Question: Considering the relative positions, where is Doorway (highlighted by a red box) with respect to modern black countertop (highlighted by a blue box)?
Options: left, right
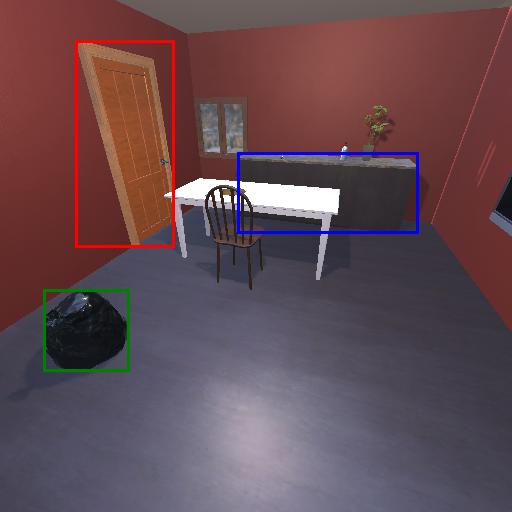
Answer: left